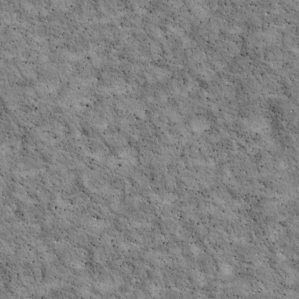
Label: non_frost